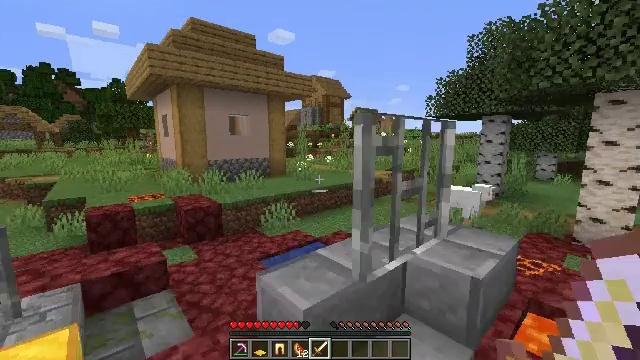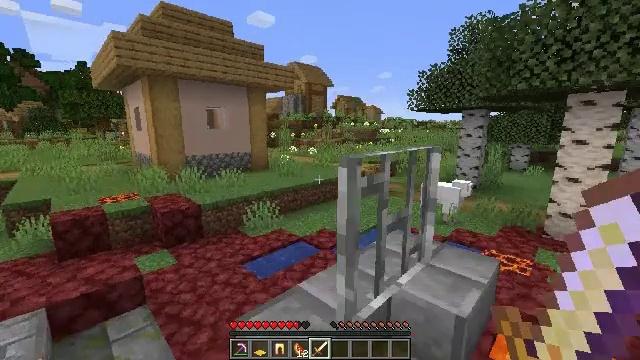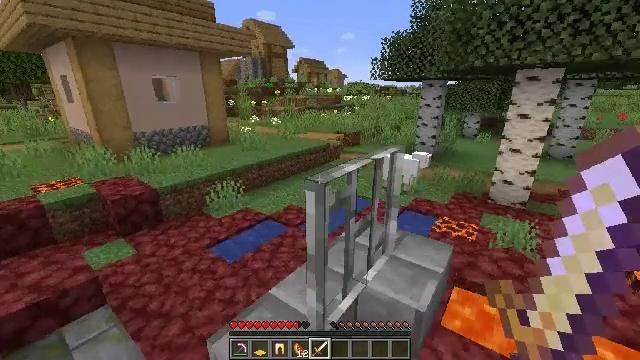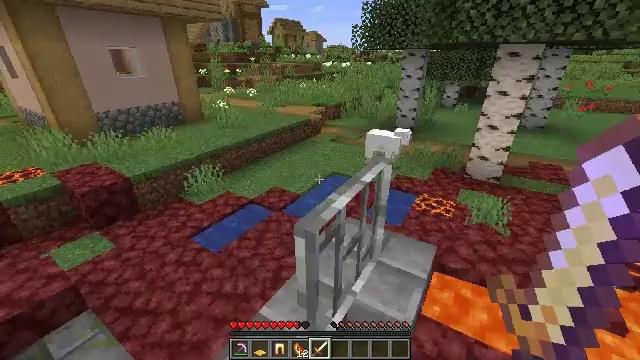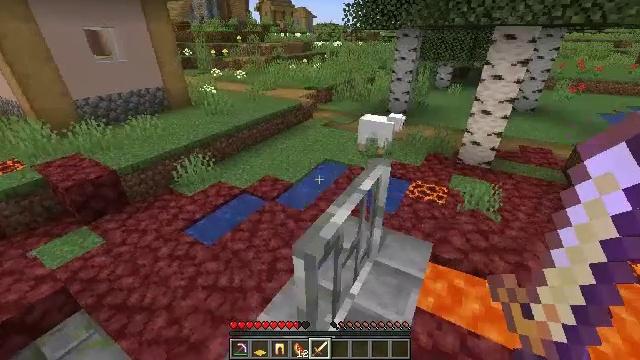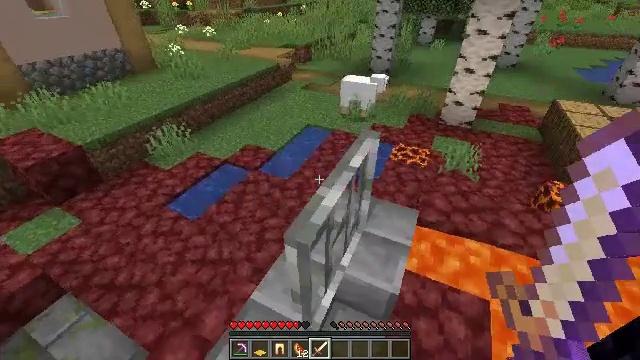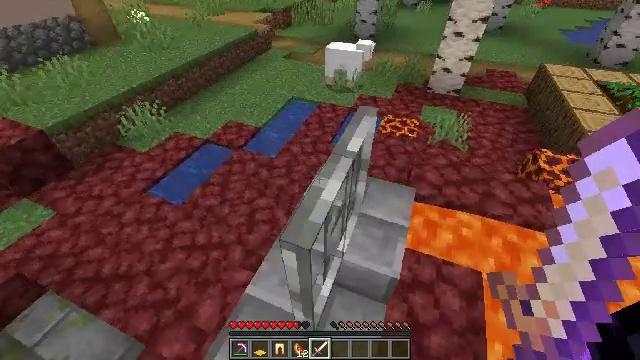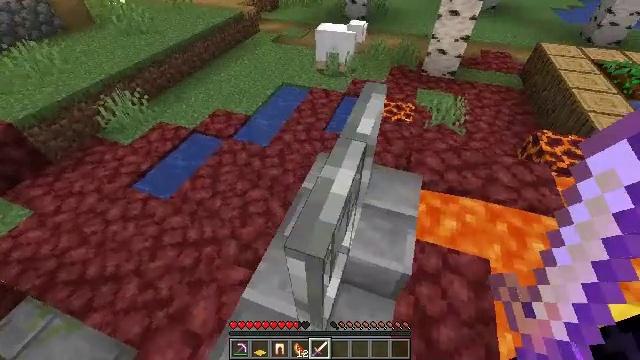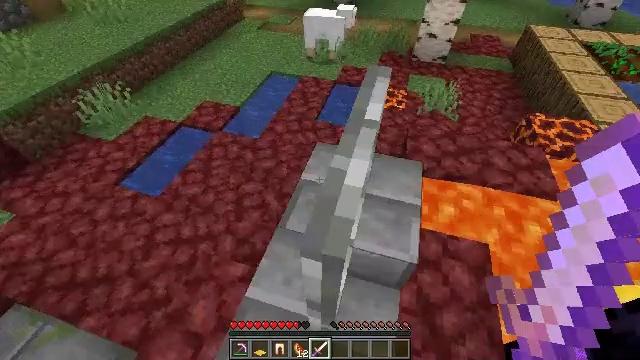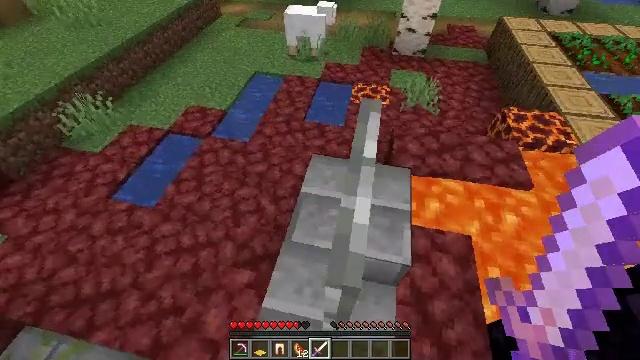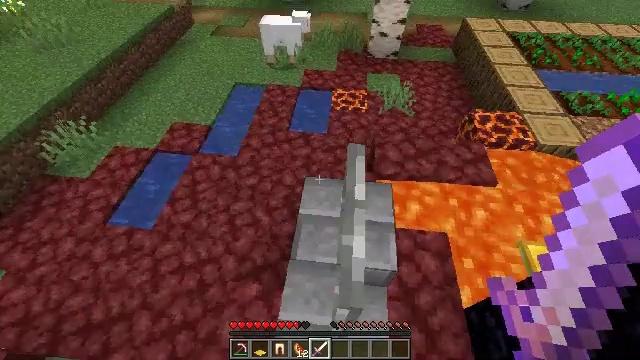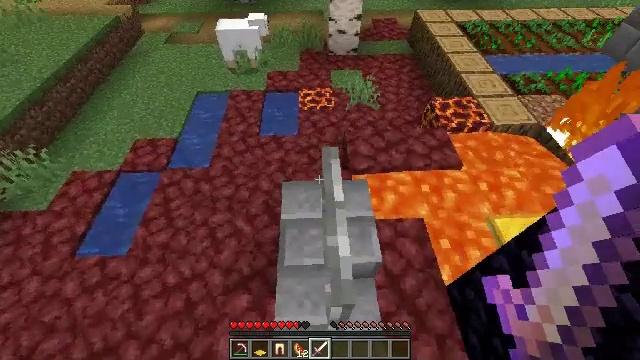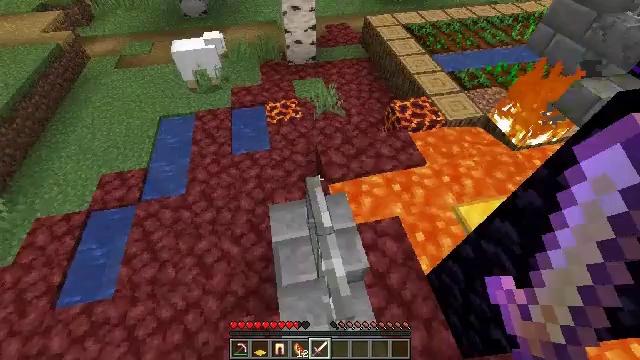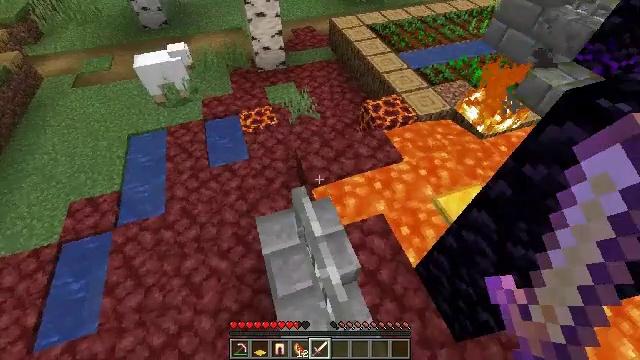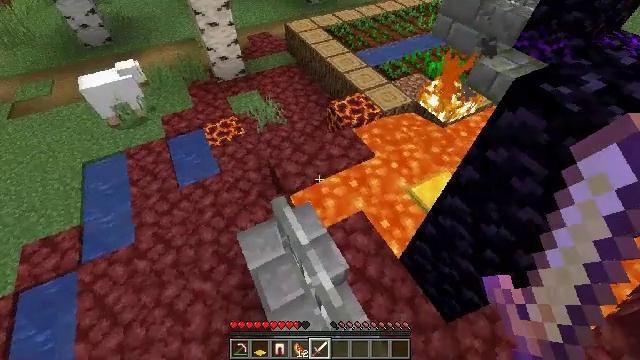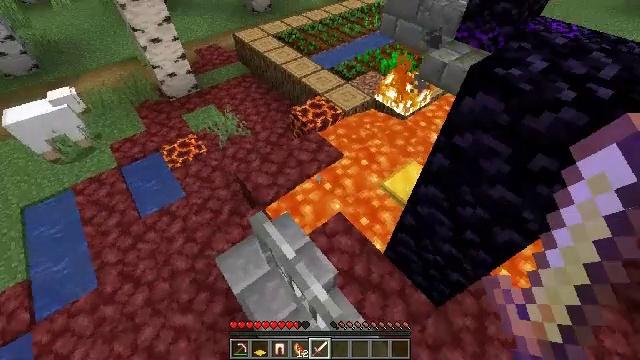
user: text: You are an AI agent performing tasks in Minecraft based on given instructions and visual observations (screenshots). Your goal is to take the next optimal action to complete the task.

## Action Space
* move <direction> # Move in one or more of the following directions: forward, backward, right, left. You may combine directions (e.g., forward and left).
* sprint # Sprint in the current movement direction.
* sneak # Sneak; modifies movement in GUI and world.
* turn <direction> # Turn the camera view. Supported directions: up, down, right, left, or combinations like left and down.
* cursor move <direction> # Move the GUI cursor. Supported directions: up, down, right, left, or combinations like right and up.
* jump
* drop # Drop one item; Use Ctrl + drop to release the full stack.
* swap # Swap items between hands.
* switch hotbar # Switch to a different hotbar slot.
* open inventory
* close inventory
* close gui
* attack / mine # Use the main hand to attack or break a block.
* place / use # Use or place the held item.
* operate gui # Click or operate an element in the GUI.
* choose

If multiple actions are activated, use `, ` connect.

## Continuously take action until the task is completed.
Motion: motion action
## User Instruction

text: Pick up the green carpet.
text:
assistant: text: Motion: move forward, turn right and down, jump
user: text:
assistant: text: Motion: move forward, turn right and down, jump
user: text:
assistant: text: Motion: move forward, turn right and down
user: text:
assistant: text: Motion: move forward, turn right and down
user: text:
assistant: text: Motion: move forward, turn right and down
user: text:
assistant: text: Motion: move forward, turn right and down
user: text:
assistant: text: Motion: move forward, turn right and down, jump
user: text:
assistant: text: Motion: move forward, turn right and down, jump
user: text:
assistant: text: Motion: move forward, turn right and down, jump
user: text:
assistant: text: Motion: move forward, turn right and down, jump
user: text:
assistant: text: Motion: move forward, turn right
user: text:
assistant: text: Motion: move forward, turn right
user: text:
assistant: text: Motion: move forward, turn right
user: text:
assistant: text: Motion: move forward, turn right
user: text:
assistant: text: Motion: move forward, turn right and up
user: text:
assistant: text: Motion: move forward, turn right and up
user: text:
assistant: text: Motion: move forward, turn right and up
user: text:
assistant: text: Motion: move forward, turn up
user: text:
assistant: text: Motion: turn left and up
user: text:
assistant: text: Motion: turn left and up
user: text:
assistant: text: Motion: turn up
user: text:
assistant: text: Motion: no_op
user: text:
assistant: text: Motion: no_op
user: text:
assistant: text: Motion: no_op
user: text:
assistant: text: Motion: no_op
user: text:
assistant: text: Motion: no_op
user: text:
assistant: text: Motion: no_op
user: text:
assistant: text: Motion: no_op
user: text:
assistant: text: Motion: turn left and down
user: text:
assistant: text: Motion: turn left and down